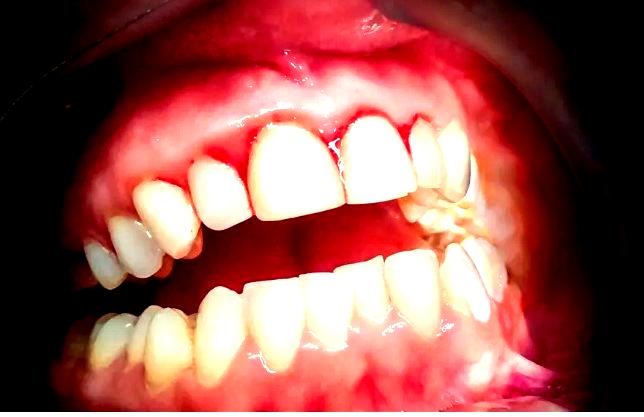
Condition: Gingivitis